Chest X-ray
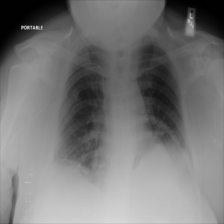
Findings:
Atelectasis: negative
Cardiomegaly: negative
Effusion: negative
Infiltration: negative
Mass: negative
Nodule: negative
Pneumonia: negative
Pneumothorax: negative
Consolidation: negative
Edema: negative
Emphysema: negative
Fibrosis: negative
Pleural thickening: negative
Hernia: negative